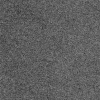
Atmospheric dust classification: dusty